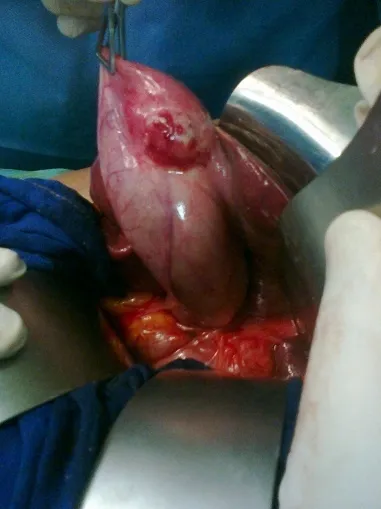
Intraoperative picture showing a nodule in the gallbladder wall.
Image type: medical_photograph (other_medical_photograph)